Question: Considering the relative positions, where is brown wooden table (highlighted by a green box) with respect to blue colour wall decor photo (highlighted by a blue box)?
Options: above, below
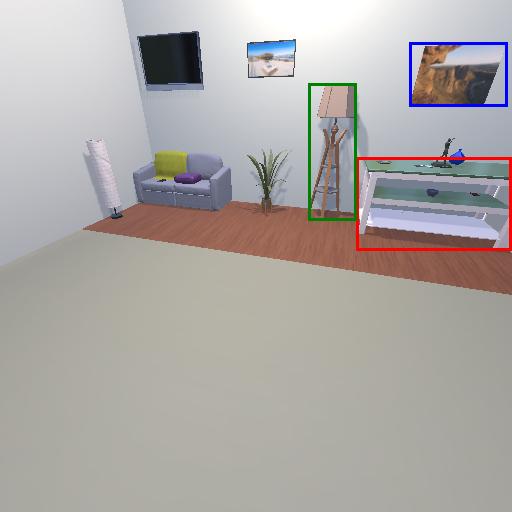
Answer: above